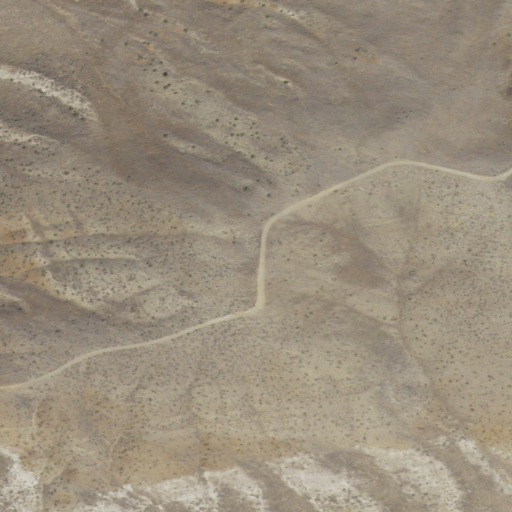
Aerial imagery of mountain in Oregon named Brown Butte containing shrub and grassland